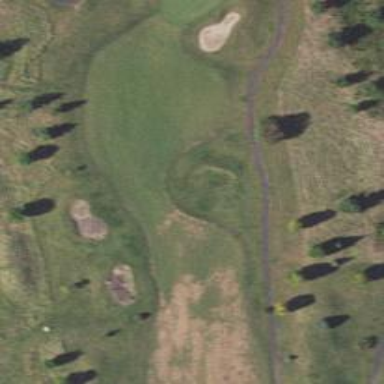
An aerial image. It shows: View of golf hole.